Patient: sex M, age 72
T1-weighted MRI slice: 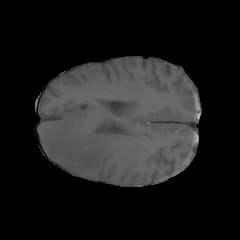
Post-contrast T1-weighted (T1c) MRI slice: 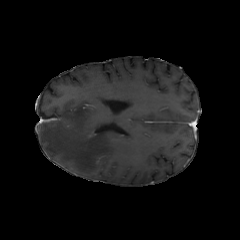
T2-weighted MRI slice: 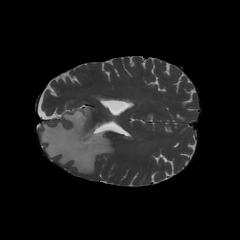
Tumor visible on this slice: yes
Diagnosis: Glioblastoma, IDH-wildtype
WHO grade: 4